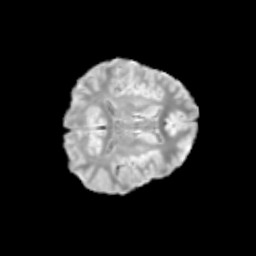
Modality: T2w
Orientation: axial
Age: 11
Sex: male
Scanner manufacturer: siemens
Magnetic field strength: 3 T
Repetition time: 3.8 s
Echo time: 0.07 s